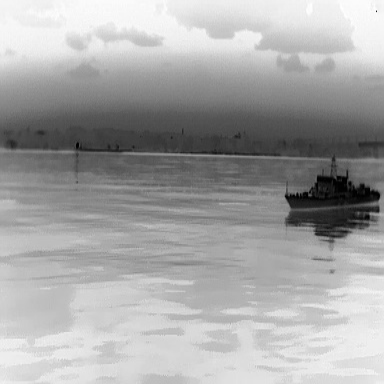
There is a warship in the infrared image.